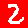
Digit: 2